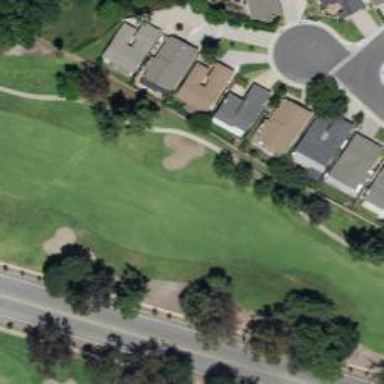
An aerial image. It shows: View of golf hole.